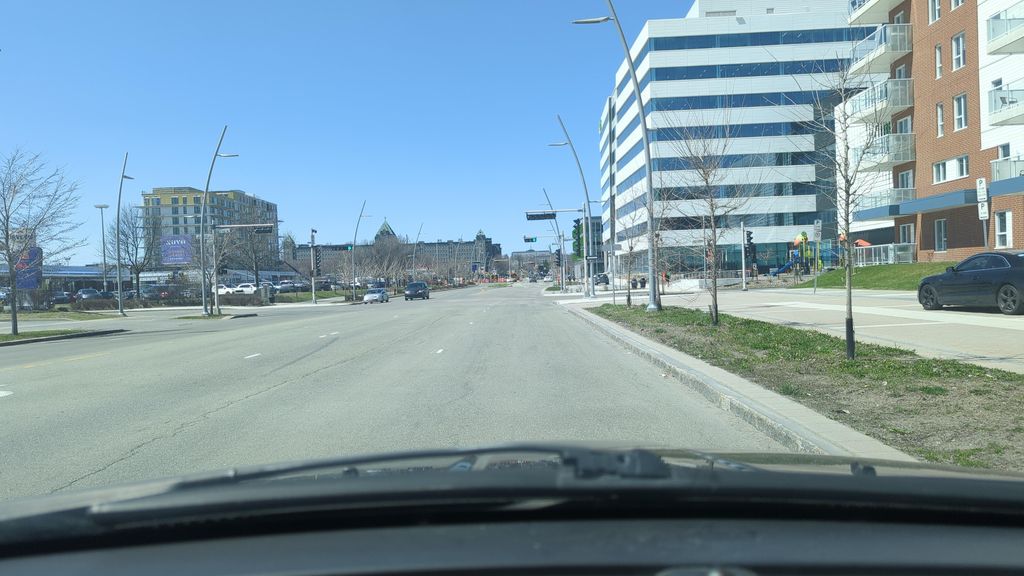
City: quebec_city